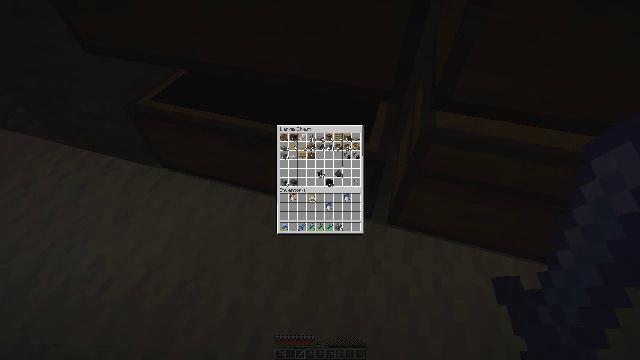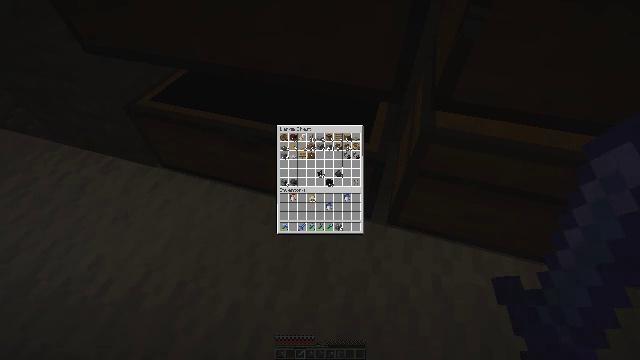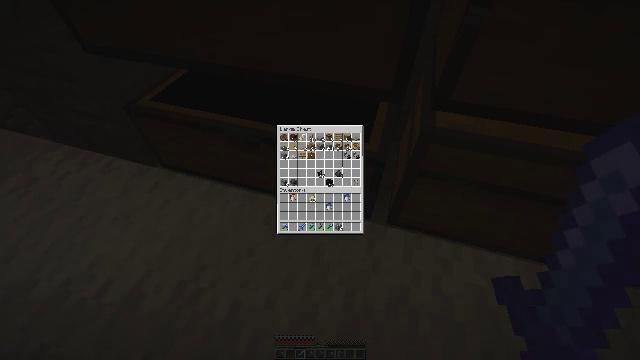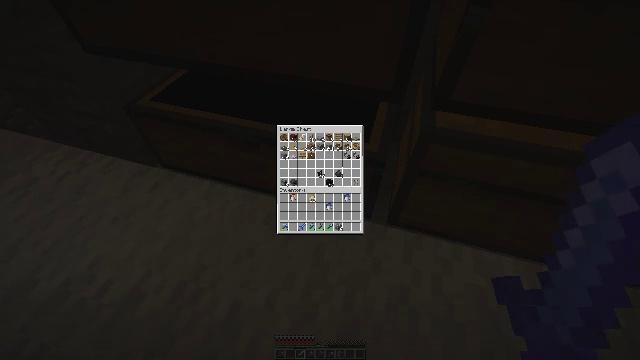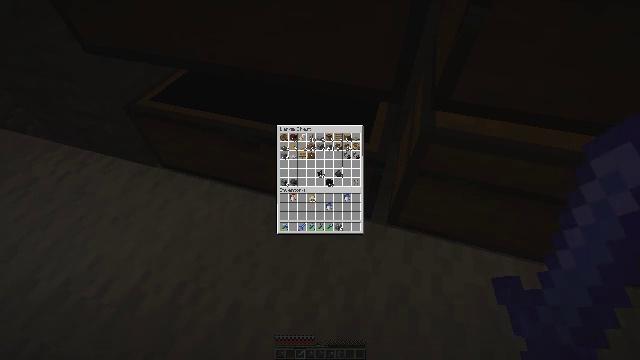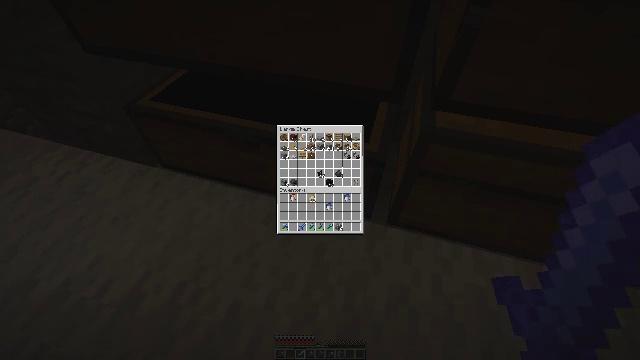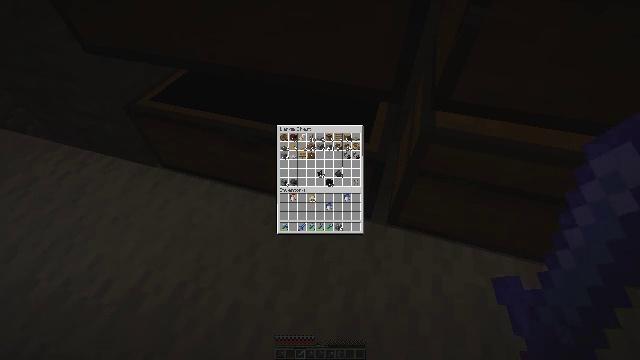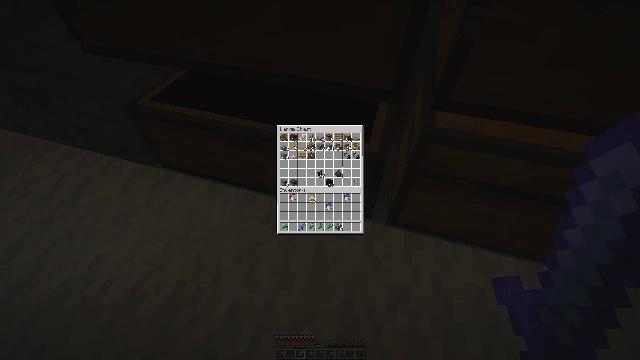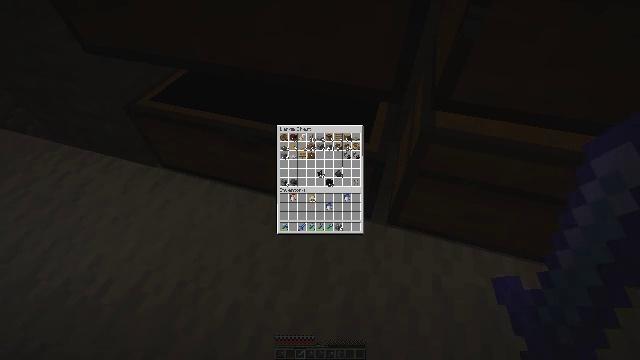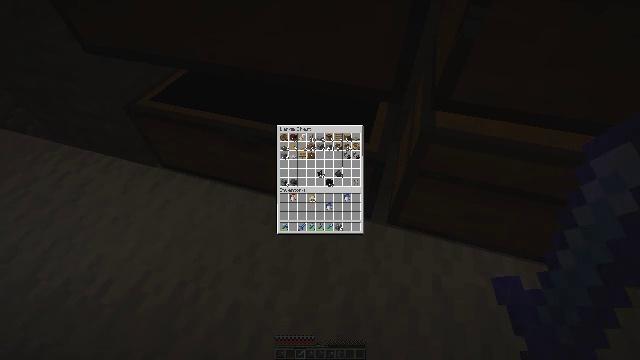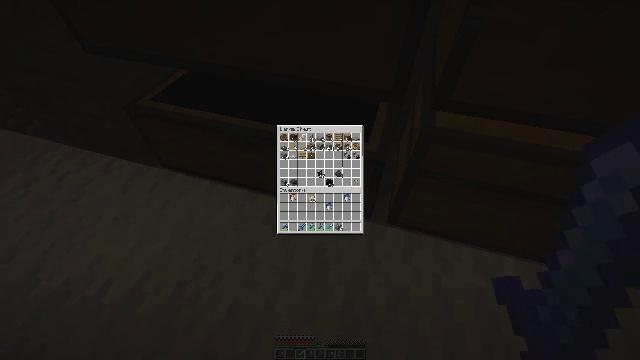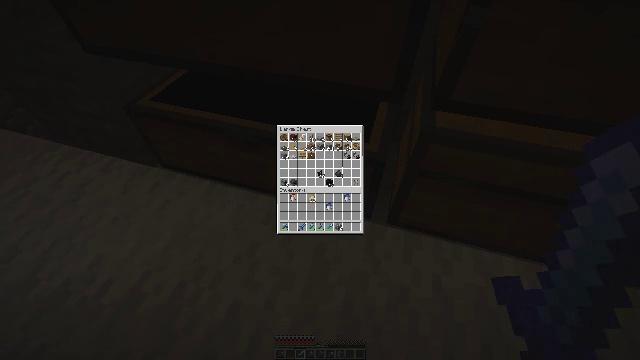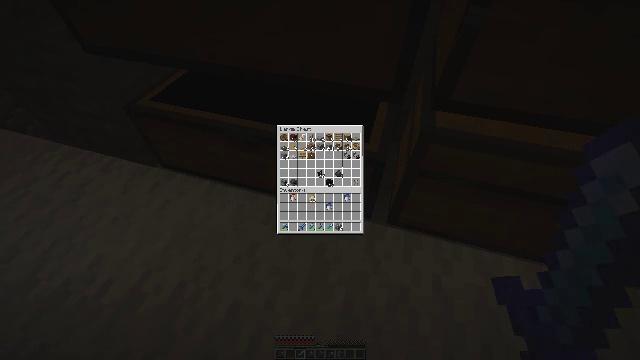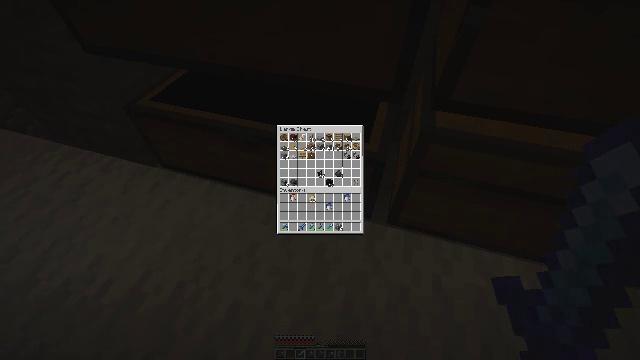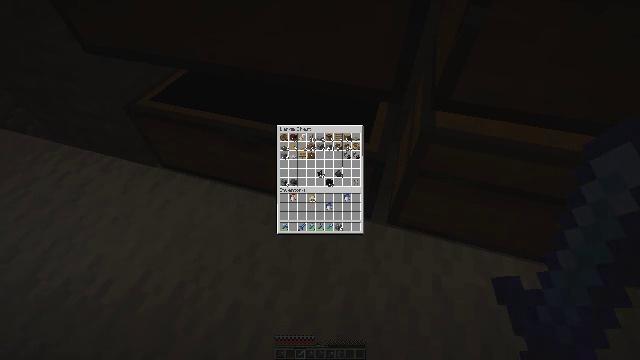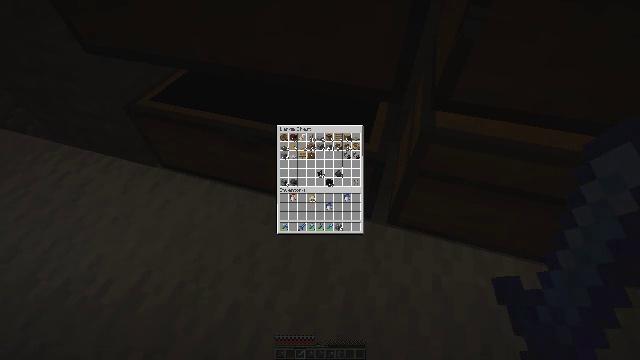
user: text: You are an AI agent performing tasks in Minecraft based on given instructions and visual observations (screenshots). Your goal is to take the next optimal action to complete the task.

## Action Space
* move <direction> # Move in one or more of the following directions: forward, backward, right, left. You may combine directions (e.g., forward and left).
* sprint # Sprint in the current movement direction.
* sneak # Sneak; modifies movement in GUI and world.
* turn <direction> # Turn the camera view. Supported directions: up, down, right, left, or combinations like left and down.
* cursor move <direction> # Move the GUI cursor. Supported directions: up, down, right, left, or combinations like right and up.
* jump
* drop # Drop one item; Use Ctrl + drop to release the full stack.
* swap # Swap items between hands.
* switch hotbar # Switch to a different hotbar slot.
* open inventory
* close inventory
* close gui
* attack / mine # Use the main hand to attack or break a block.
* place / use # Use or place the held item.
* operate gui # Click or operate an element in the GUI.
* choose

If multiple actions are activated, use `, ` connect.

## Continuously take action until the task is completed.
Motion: motion action
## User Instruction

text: Retrieve vines from walls or cliffs.
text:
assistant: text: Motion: no_op
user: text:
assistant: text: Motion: no_op
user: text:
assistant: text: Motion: no_op
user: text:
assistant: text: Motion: no_op
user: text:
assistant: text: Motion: no_op
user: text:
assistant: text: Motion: no_op
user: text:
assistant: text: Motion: no_op
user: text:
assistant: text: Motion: no_op
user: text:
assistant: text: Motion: no_op
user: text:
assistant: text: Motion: no_op
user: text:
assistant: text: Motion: no_op
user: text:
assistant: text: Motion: no_op
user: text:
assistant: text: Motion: no_op
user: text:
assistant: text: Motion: no_op
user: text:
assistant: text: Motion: no_op
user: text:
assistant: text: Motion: no_op
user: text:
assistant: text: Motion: no_op
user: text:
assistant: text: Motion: no_op
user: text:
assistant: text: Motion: no_op
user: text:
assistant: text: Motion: no_op
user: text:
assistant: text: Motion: no_op
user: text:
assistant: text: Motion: no_op
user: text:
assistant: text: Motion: no_op
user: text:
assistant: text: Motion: no_op
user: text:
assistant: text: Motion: no_op
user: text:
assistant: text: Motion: no_op
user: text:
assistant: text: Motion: no_op
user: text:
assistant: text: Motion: no_op
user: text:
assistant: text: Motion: no_op
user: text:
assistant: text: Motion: no_op